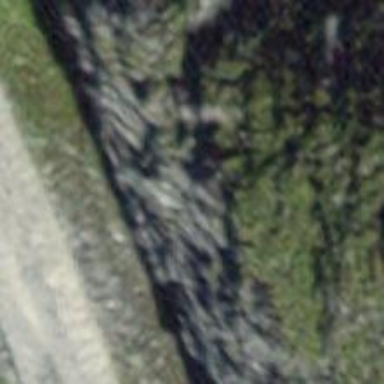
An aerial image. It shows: Retaining wall.